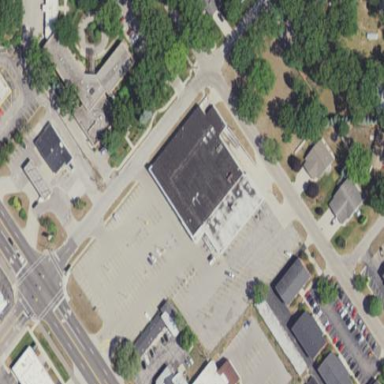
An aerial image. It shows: Retail building housing supermarket.